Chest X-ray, PA view. Patient: 49 years old, sex F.
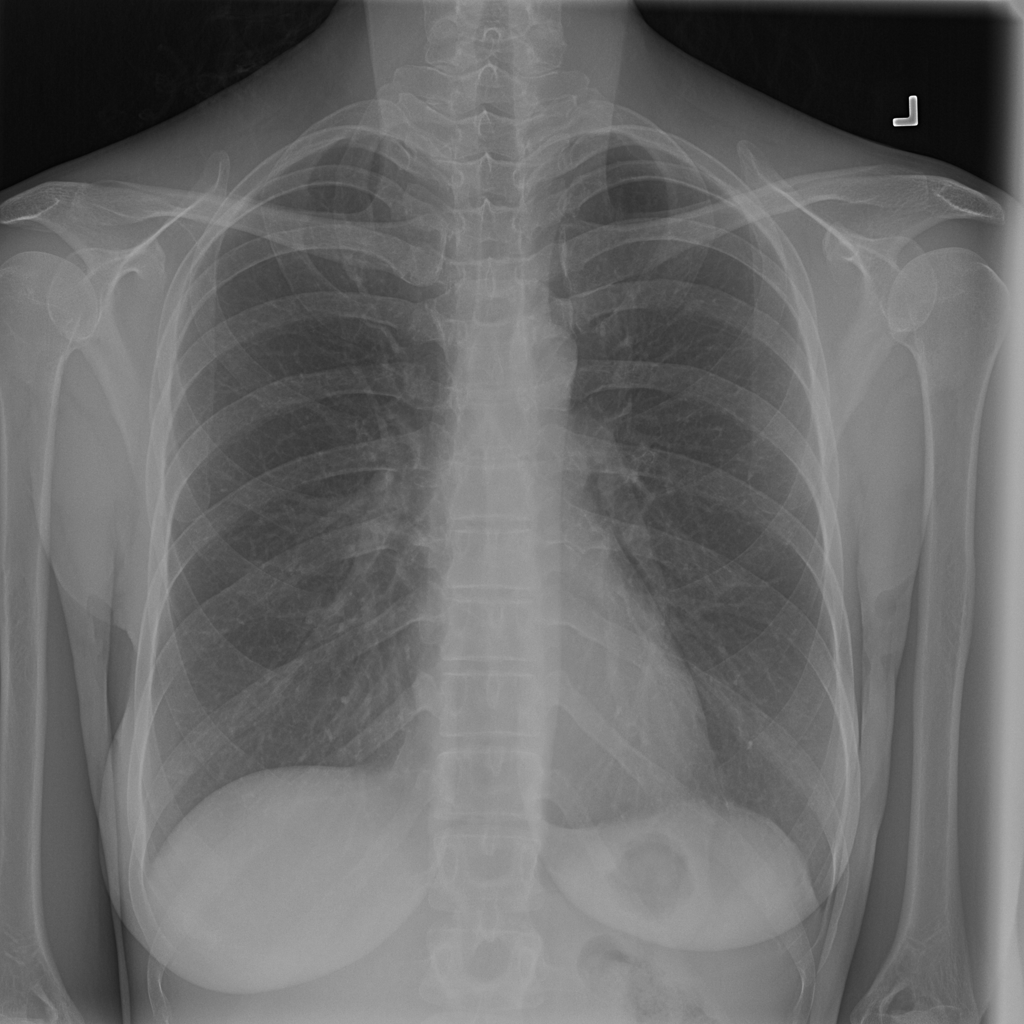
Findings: No Finding